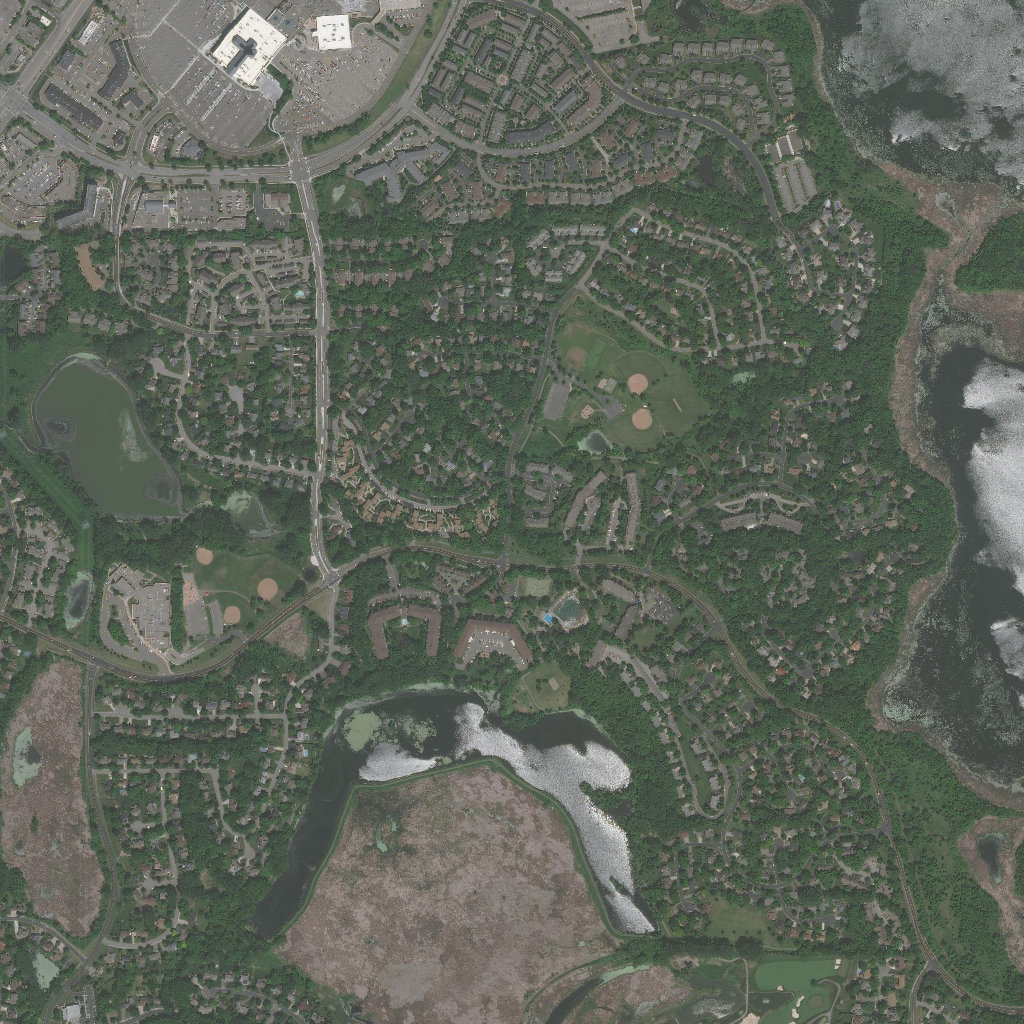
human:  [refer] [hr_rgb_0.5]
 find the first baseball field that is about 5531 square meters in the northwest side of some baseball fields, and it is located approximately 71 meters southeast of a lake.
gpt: <box>[[18, 53, 23, 57, 0]]</box>